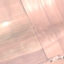
Label: AnnualCrop